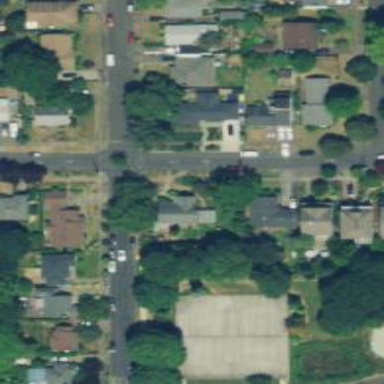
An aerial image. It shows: Residential road with sidewalk on the left side.